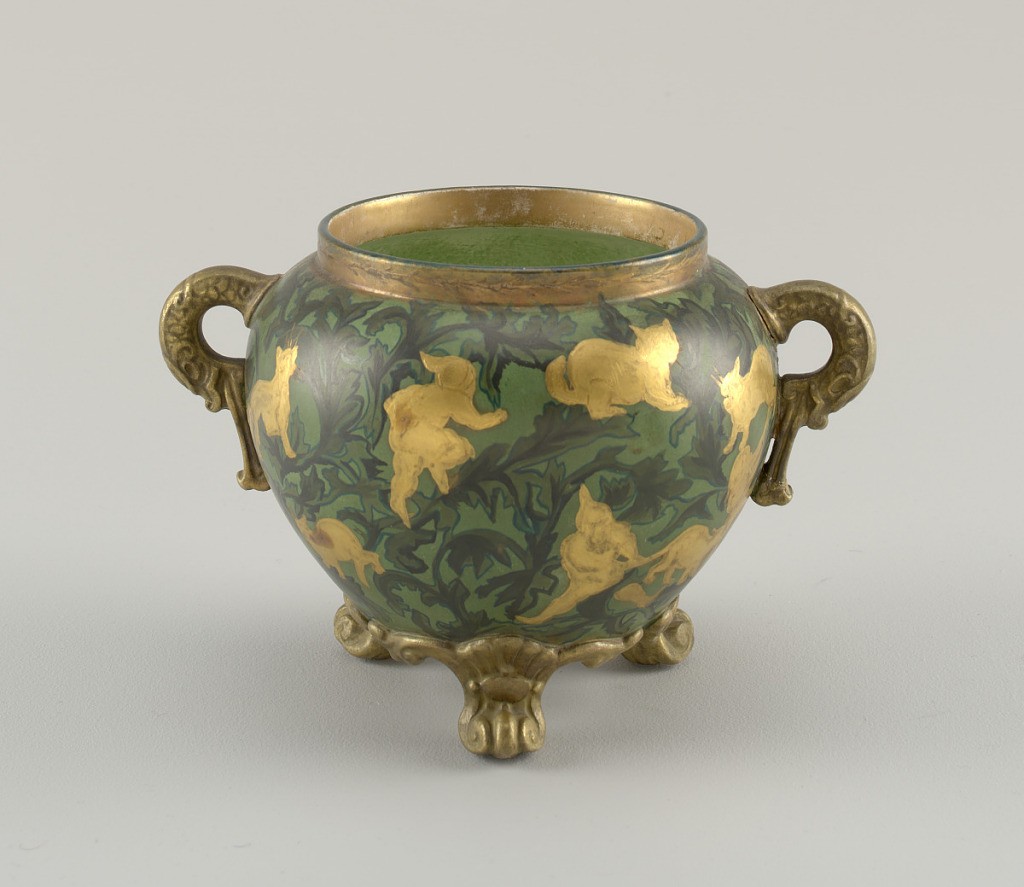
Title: Vase
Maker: Caroline Virginia (Rich) McGuffey, American, 1839 – 1905
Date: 1886
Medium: Gilt, enameled porcelain
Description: Footed bulbous jar in green with allover darker green leaf pattern, overlaid with gilt silhouetted cats and figures. Jar has scrolled and foliate feet; C-curved hands.